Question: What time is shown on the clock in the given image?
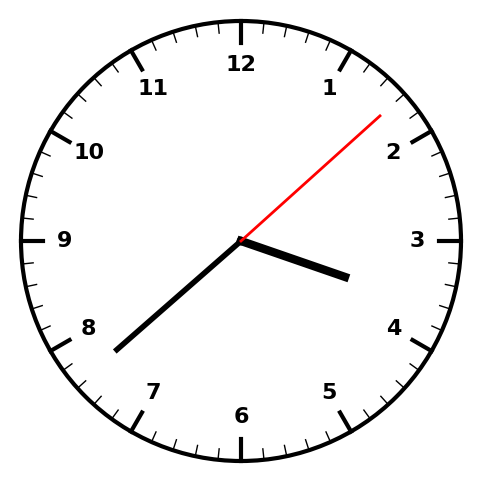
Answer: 03:38:08